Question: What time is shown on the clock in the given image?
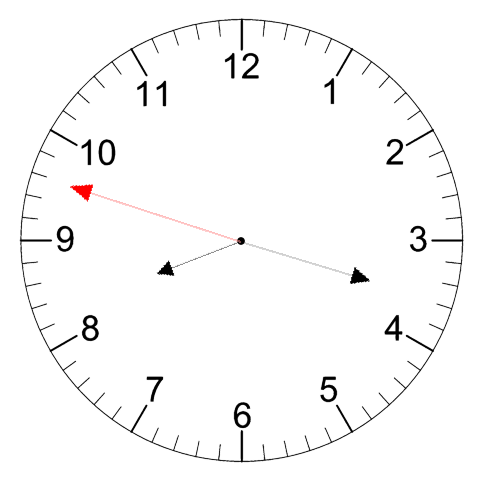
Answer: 08:17:48